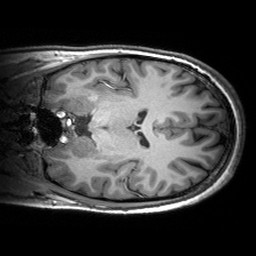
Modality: T1w
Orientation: coronal
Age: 21
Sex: female
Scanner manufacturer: siemens
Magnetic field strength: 3 T
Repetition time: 2.53 s
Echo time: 0.00299 s